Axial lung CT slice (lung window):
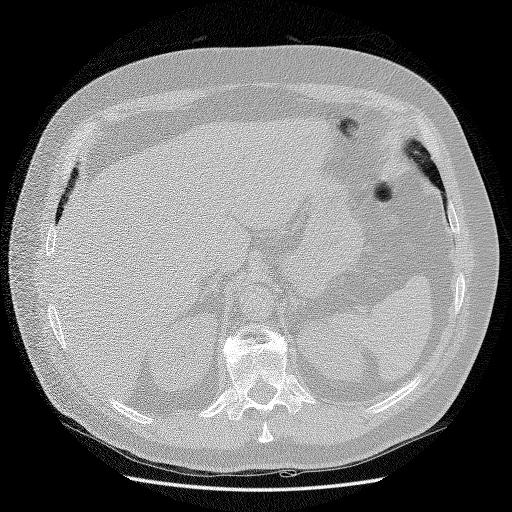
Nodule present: no